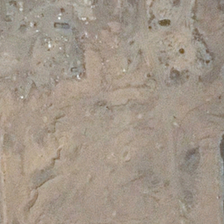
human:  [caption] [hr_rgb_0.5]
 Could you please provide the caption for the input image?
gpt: it is a piece of irregular khaki bareland .

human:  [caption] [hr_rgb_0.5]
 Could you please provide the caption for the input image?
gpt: it is a piece of irregular khaki bareland .

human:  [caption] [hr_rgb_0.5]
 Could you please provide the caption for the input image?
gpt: it is a piece of irregular khaki bareland .

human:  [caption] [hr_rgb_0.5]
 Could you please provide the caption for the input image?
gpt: it is a piece of irregular khaki bareland .

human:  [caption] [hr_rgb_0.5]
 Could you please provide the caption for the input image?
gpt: it is a piece of irregular khaki bareland .